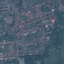
Label: Residential